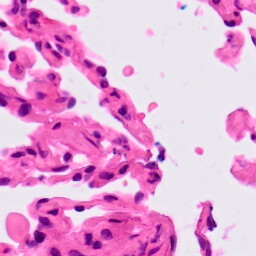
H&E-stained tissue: Lung